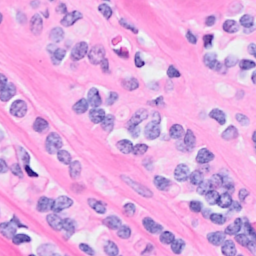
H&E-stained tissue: Breast